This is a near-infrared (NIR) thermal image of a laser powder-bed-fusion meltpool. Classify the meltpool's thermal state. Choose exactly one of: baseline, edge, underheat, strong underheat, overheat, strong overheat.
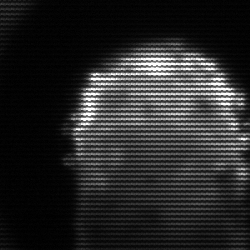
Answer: baseline